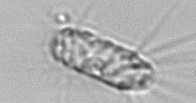
Label: Corethron_hystrix